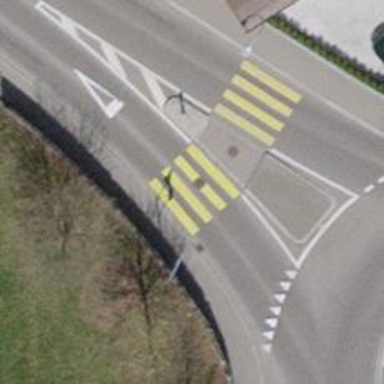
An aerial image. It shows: Marked crossing on footway with clear markings.